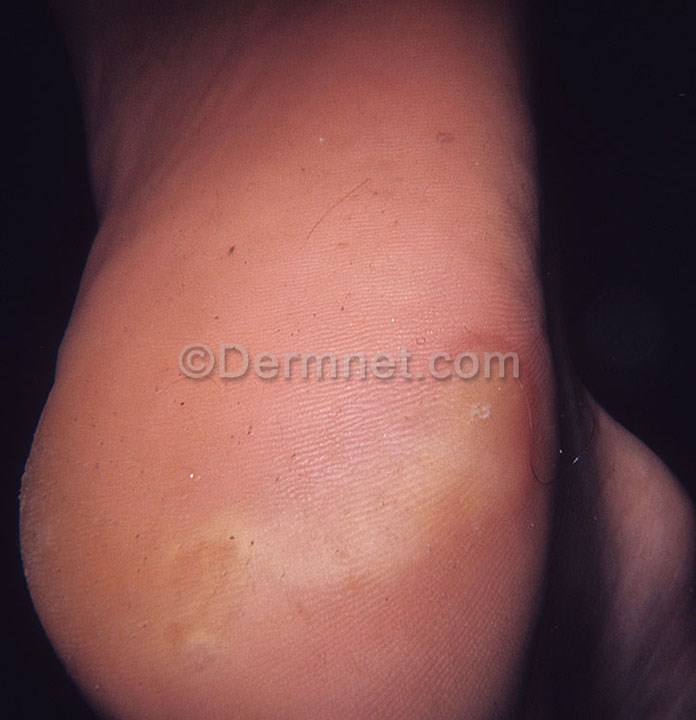
Disease: Bullous Disease Photos